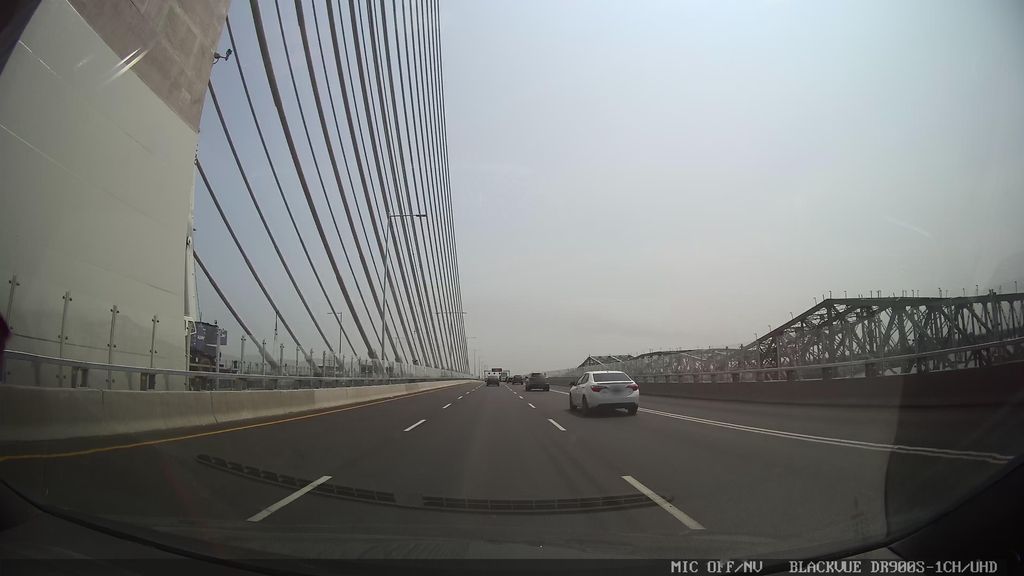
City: montreal